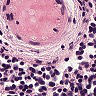
Metastatic tissue present: no